Field crop: maize
Growth stage: 2
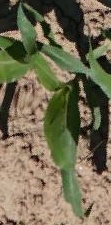
Species: maize